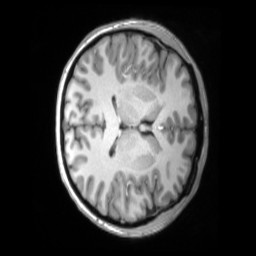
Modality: T1w
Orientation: axial
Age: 44
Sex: female
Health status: ill
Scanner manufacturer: siemens
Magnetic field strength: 3 T
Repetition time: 2.2 s
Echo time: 0.00157 s